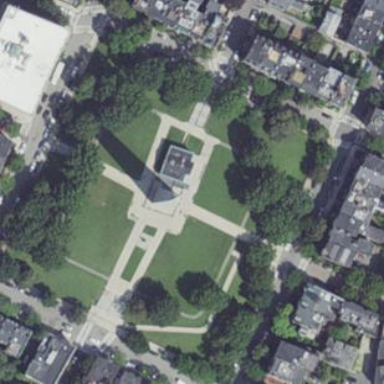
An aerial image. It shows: Park.